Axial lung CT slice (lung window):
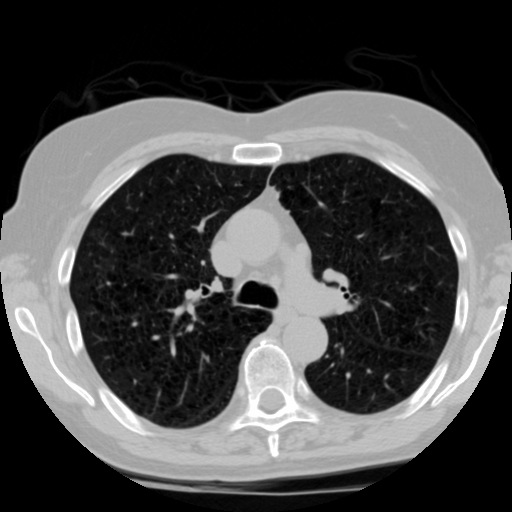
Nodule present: no